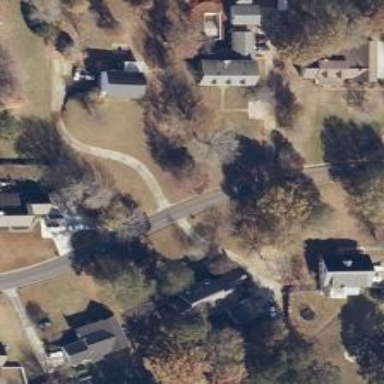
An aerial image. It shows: Residential road.